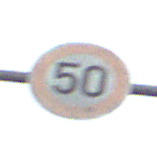
Verkehrszeichen: Geschwindigkeit50
Umgebung: Outdoor, Nature
Tageszeit: Night
Wetter: Overcast
Licht: Artificial
Jahreszeit: NotSpecified
Kontrast: LowContrast